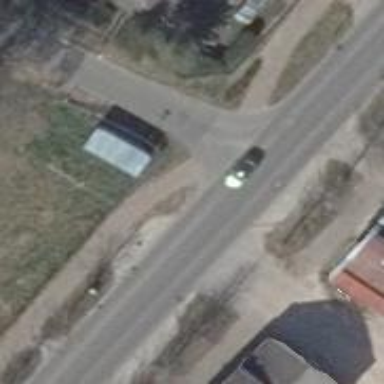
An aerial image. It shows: Asphalt road in residential area.